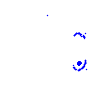
Particle: electron